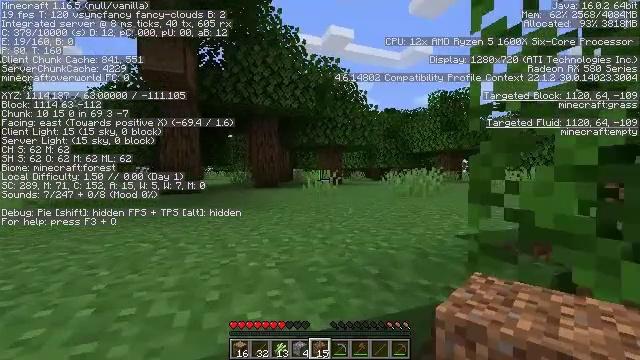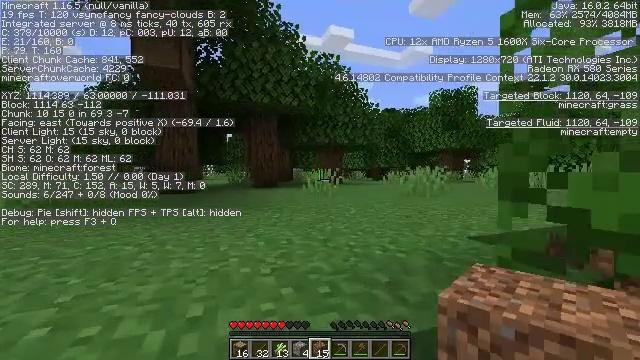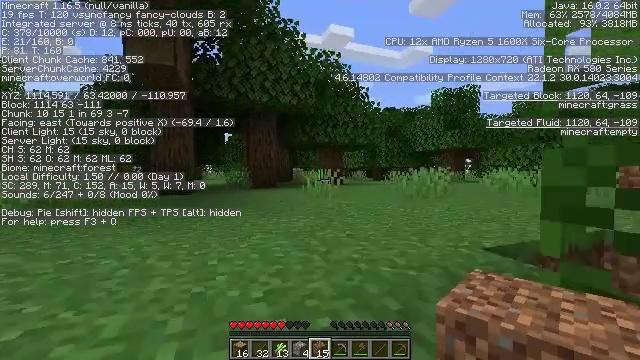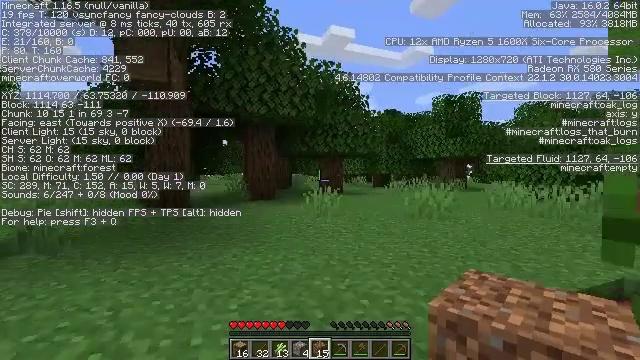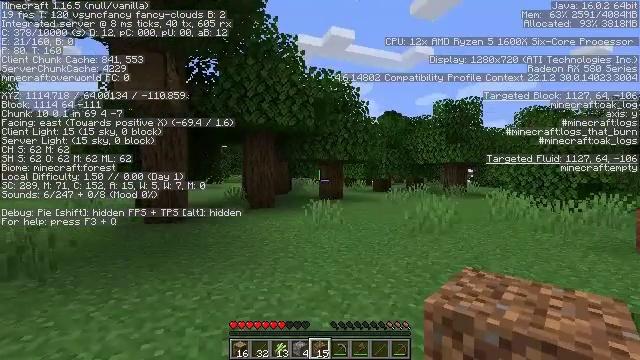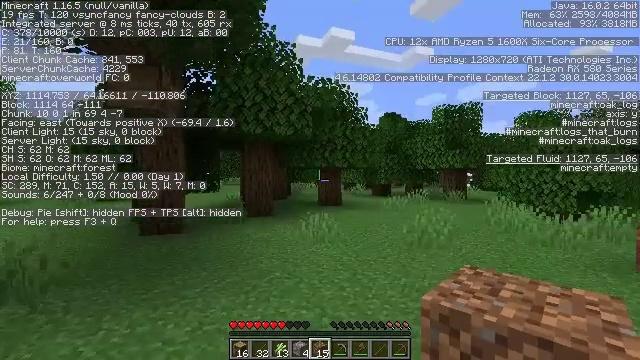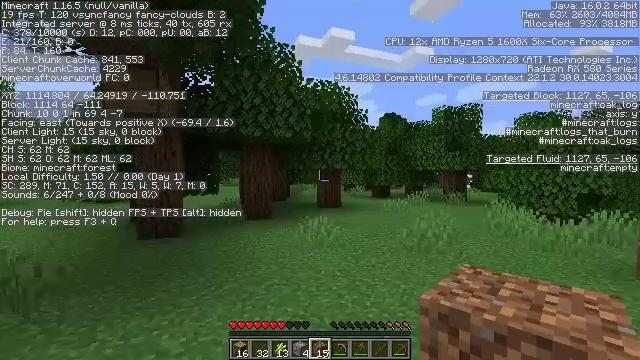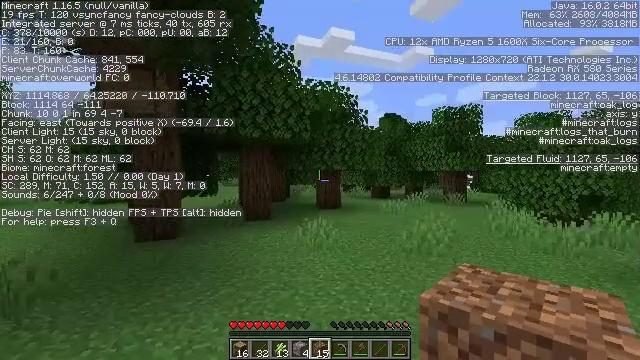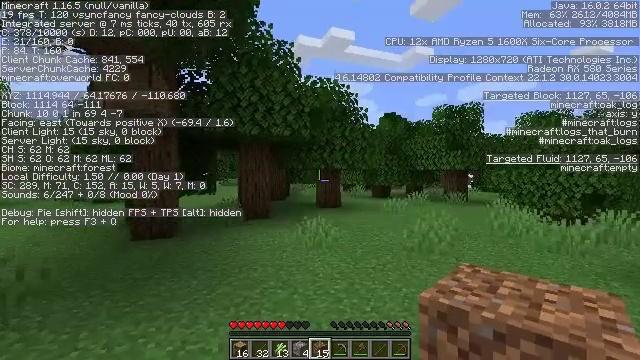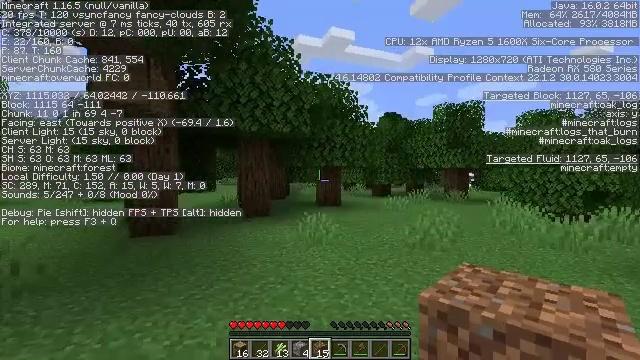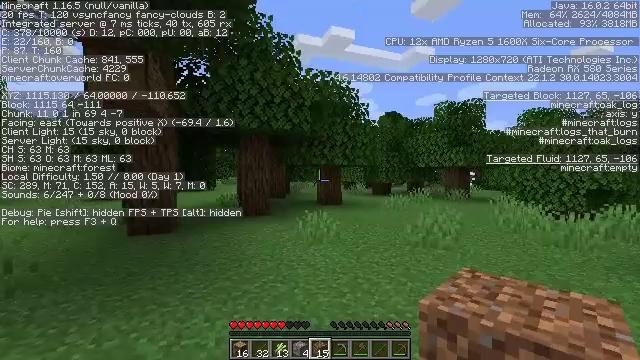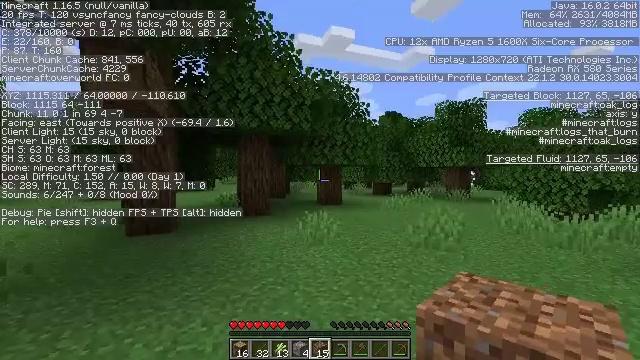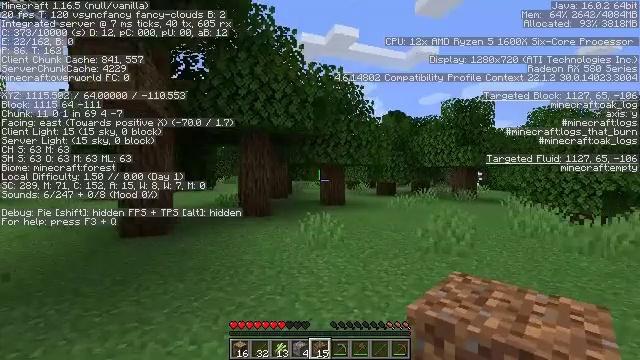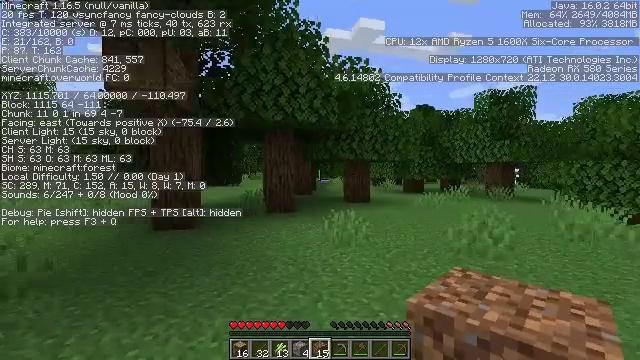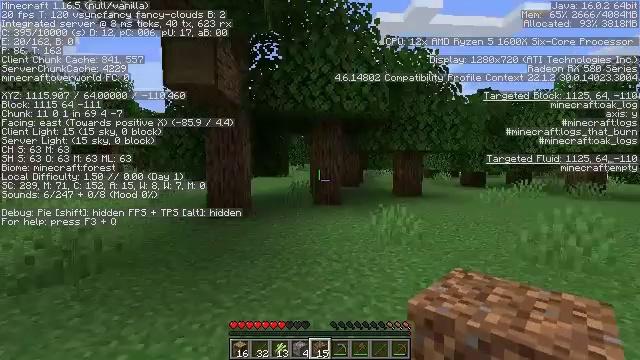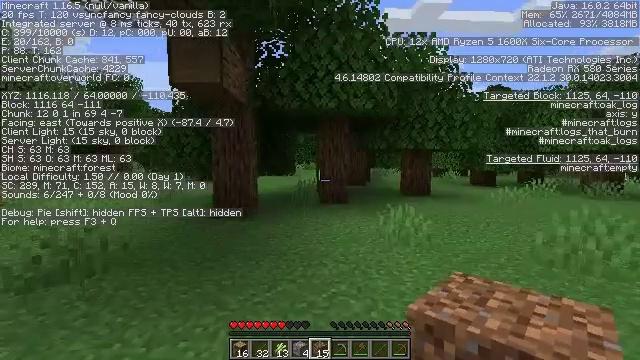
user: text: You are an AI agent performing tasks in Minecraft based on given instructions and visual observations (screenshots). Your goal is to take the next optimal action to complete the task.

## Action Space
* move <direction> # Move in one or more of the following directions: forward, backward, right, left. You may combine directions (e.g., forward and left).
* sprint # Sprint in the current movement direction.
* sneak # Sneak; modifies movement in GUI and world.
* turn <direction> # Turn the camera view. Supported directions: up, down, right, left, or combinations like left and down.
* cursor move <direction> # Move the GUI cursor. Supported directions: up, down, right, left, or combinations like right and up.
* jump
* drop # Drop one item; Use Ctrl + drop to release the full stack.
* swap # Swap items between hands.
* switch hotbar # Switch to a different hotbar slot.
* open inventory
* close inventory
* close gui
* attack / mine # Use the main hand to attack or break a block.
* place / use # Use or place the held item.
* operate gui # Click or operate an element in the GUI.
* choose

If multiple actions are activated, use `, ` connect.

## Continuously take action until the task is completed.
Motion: motion action
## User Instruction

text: Hunt a sheep.
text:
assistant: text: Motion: move forward
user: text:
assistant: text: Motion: move forward, jump
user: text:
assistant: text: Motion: move forward, jump
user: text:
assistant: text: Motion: move forward, jump
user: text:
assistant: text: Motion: move forward, jump
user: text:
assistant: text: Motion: move forward, jump
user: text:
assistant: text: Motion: move forward and move left
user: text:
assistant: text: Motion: move forward and move left
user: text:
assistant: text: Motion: move forward and move left
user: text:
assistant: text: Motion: move forward and move left
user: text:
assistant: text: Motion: move forward
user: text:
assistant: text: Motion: move forward
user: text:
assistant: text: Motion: move forward, turn left
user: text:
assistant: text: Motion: move forward, turn left and down
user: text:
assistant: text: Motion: move forward, turn left
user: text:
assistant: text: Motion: move forward
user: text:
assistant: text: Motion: move forward
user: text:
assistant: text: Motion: move forward and move right
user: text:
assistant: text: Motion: move forward and move right
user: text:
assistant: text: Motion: move forward and move right
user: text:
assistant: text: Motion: move forward and move right
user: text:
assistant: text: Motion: move forward and move right
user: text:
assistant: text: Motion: move forward and move right
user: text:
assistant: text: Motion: move forward and move right
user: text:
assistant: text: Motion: move forward and move right
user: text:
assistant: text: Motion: move forward
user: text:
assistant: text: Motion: move forward
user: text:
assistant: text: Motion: move forward
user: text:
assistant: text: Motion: move forward
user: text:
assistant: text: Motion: move forward